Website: slack
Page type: stored-credit-cards
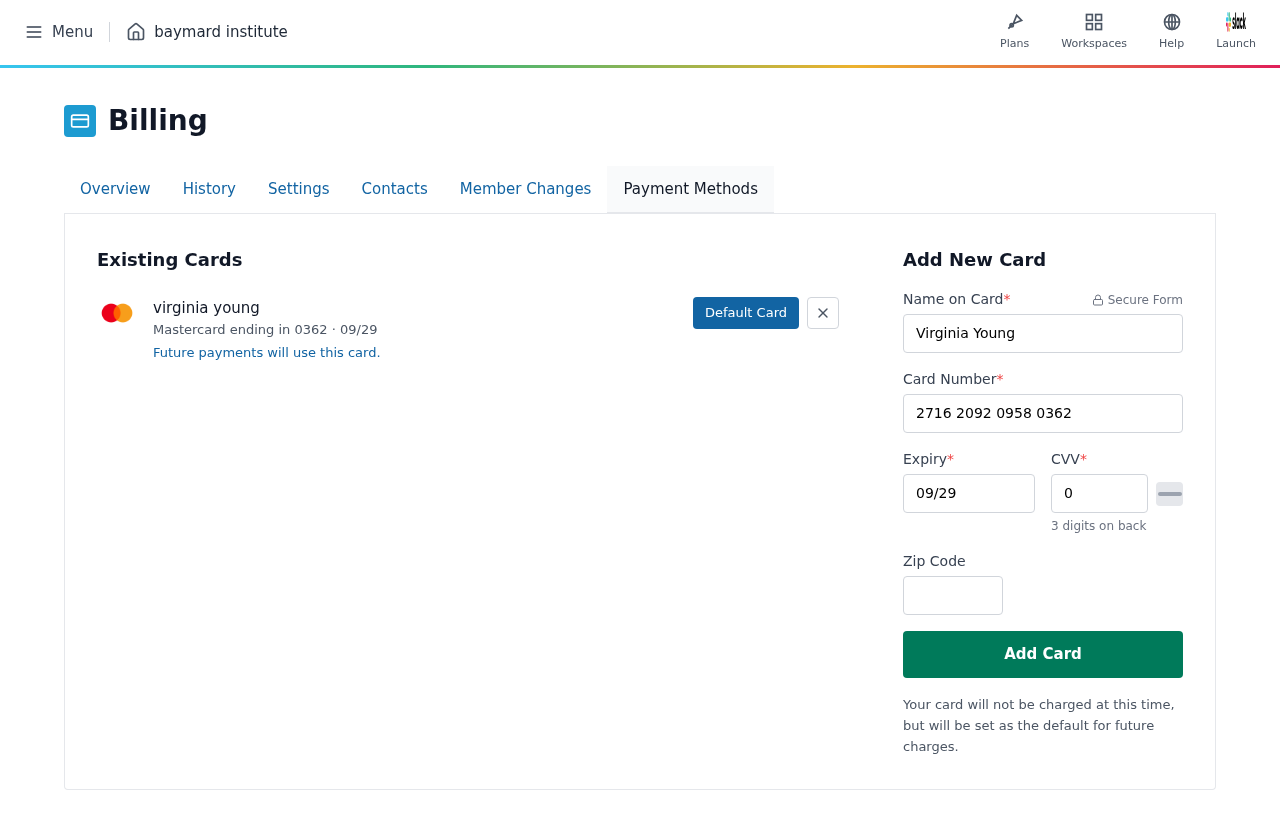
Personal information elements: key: PII_CARD_CVV
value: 061
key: PII_CARD_EXPIRY
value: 09/29
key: PII_CARD_EXPIRY_MONTH
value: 09
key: PII_CARD_EXPIRY_YEAR
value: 29
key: PII_CARD_LAST4
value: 0362
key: PII_CARD_NUMBER
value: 2716 2092 0958 0362
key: PII_CARD_TYPE
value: Mastercard
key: PII_FULLNAME
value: virginia young
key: PII_FULLNAME
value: Virginia Young
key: PII_POSTCODE
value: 87198